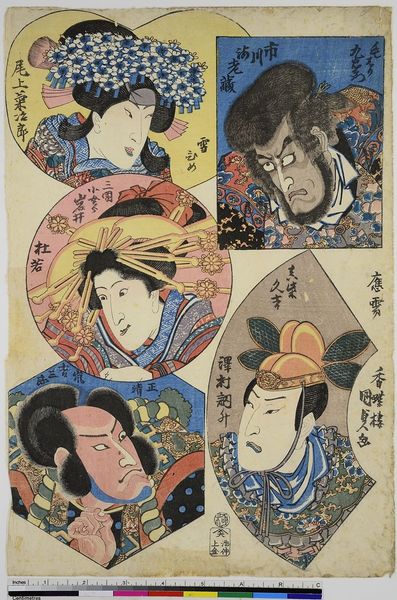
Titel: Die Schauspieler Ichikawa Ebizo als Kezori Kuemon, Sawamura Tossho als Mashiba Hisayoshi, Onoe Kikujiro als Yukihime, Iwai Tojaku als Mikuni kojoro und Arashi Kichisaburo als Masakiyo
Künstler: Utagawa Kunisada
Standort: Hamburg
Institution: Museum für Kunst und Gewerbe Hamburg
Schlagwörter: blau, kopf, mann, frauen, gelb, blumen, frau, frisuren, hüte, mund, männer, fächer, gesichter, augen, haare, theater, rosa, holzschnitt, japan, schrift, figuren, japanisch, porträts, druckgraphik, druckgrafik, portraits, schielen, china, grimasse, zeit, schauspieler, vorlagen, farbholzschnitt, schauspielerin, grimassen, kabuki, edo, gescihter, charaktere, reproduktionen, kopfbild, druckerzeugnisse, theateraufführung, ukiyo